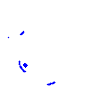
Particle: proton